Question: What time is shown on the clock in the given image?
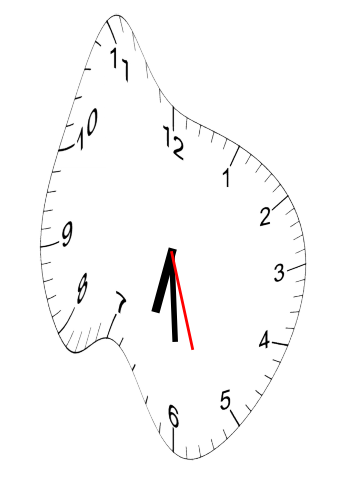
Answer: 06:29:27